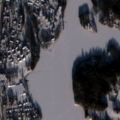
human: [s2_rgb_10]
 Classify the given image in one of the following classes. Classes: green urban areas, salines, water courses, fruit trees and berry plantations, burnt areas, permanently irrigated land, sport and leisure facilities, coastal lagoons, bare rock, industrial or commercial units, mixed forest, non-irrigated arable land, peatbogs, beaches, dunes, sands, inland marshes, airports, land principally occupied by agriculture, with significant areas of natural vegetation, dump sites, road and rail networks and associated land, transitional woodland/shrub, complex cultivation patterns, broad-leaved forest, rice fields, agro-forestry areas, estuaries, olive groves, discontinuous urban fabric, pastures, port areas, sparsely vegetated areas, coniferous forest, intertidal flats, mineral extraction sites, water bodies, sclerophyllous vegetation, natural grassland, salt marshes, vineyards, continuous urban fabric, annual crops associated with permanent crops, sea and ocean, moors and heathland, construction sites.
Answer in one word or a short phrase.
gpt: discontinuous urban fabric, non-irrigated arable land, land principally occupied by agriculture, with significant areas of natural vegetation, mixed forest, water bodies